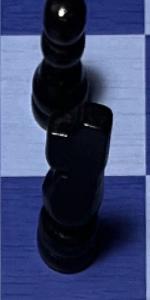
Label: Knight_Black